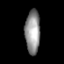
Tissue: prostate
Cell type: T cells
Senescence score: 0.2523
Nuclear area (px): 646
Mean DAPI intensity: 145.608